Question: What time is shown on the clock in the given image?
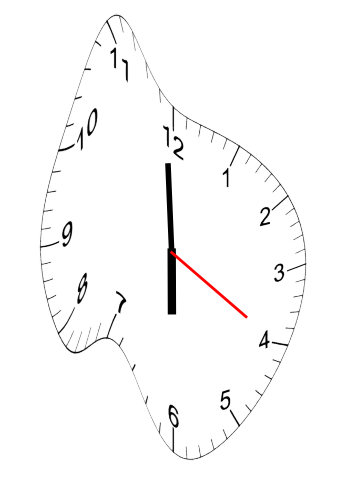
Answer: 05:59:20